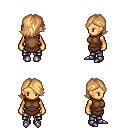
a pixel art fantasy rpg character, female body template, human, tanned skin, brown tunic, metal pants, light blonde swoop hairstyle, metal boots, four views (front, back, left, right), 2x2 character sprite sheet, small pixel art, hard edges, no anti-aliasing